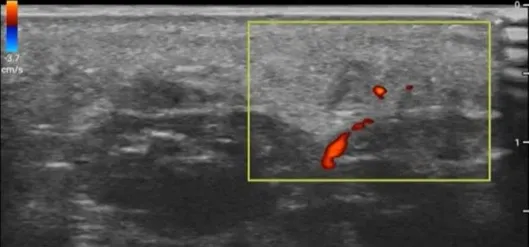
Color Doppler was applied near a second anechoic track (arrows). Lack of color flow confirmed anechoic lesion was not a vascular structure.
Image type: radiology (ultrasound)